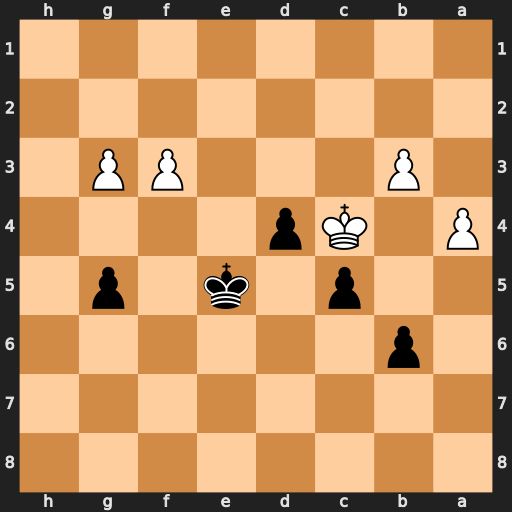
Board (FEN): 8/8/1p6/2p1k1p1/P1Kp4/1P3PP1/8/8
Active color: b
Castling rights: -
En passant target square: -
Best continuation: g4 fxg4 Ke4 a5 bxa5 g5 Kf5